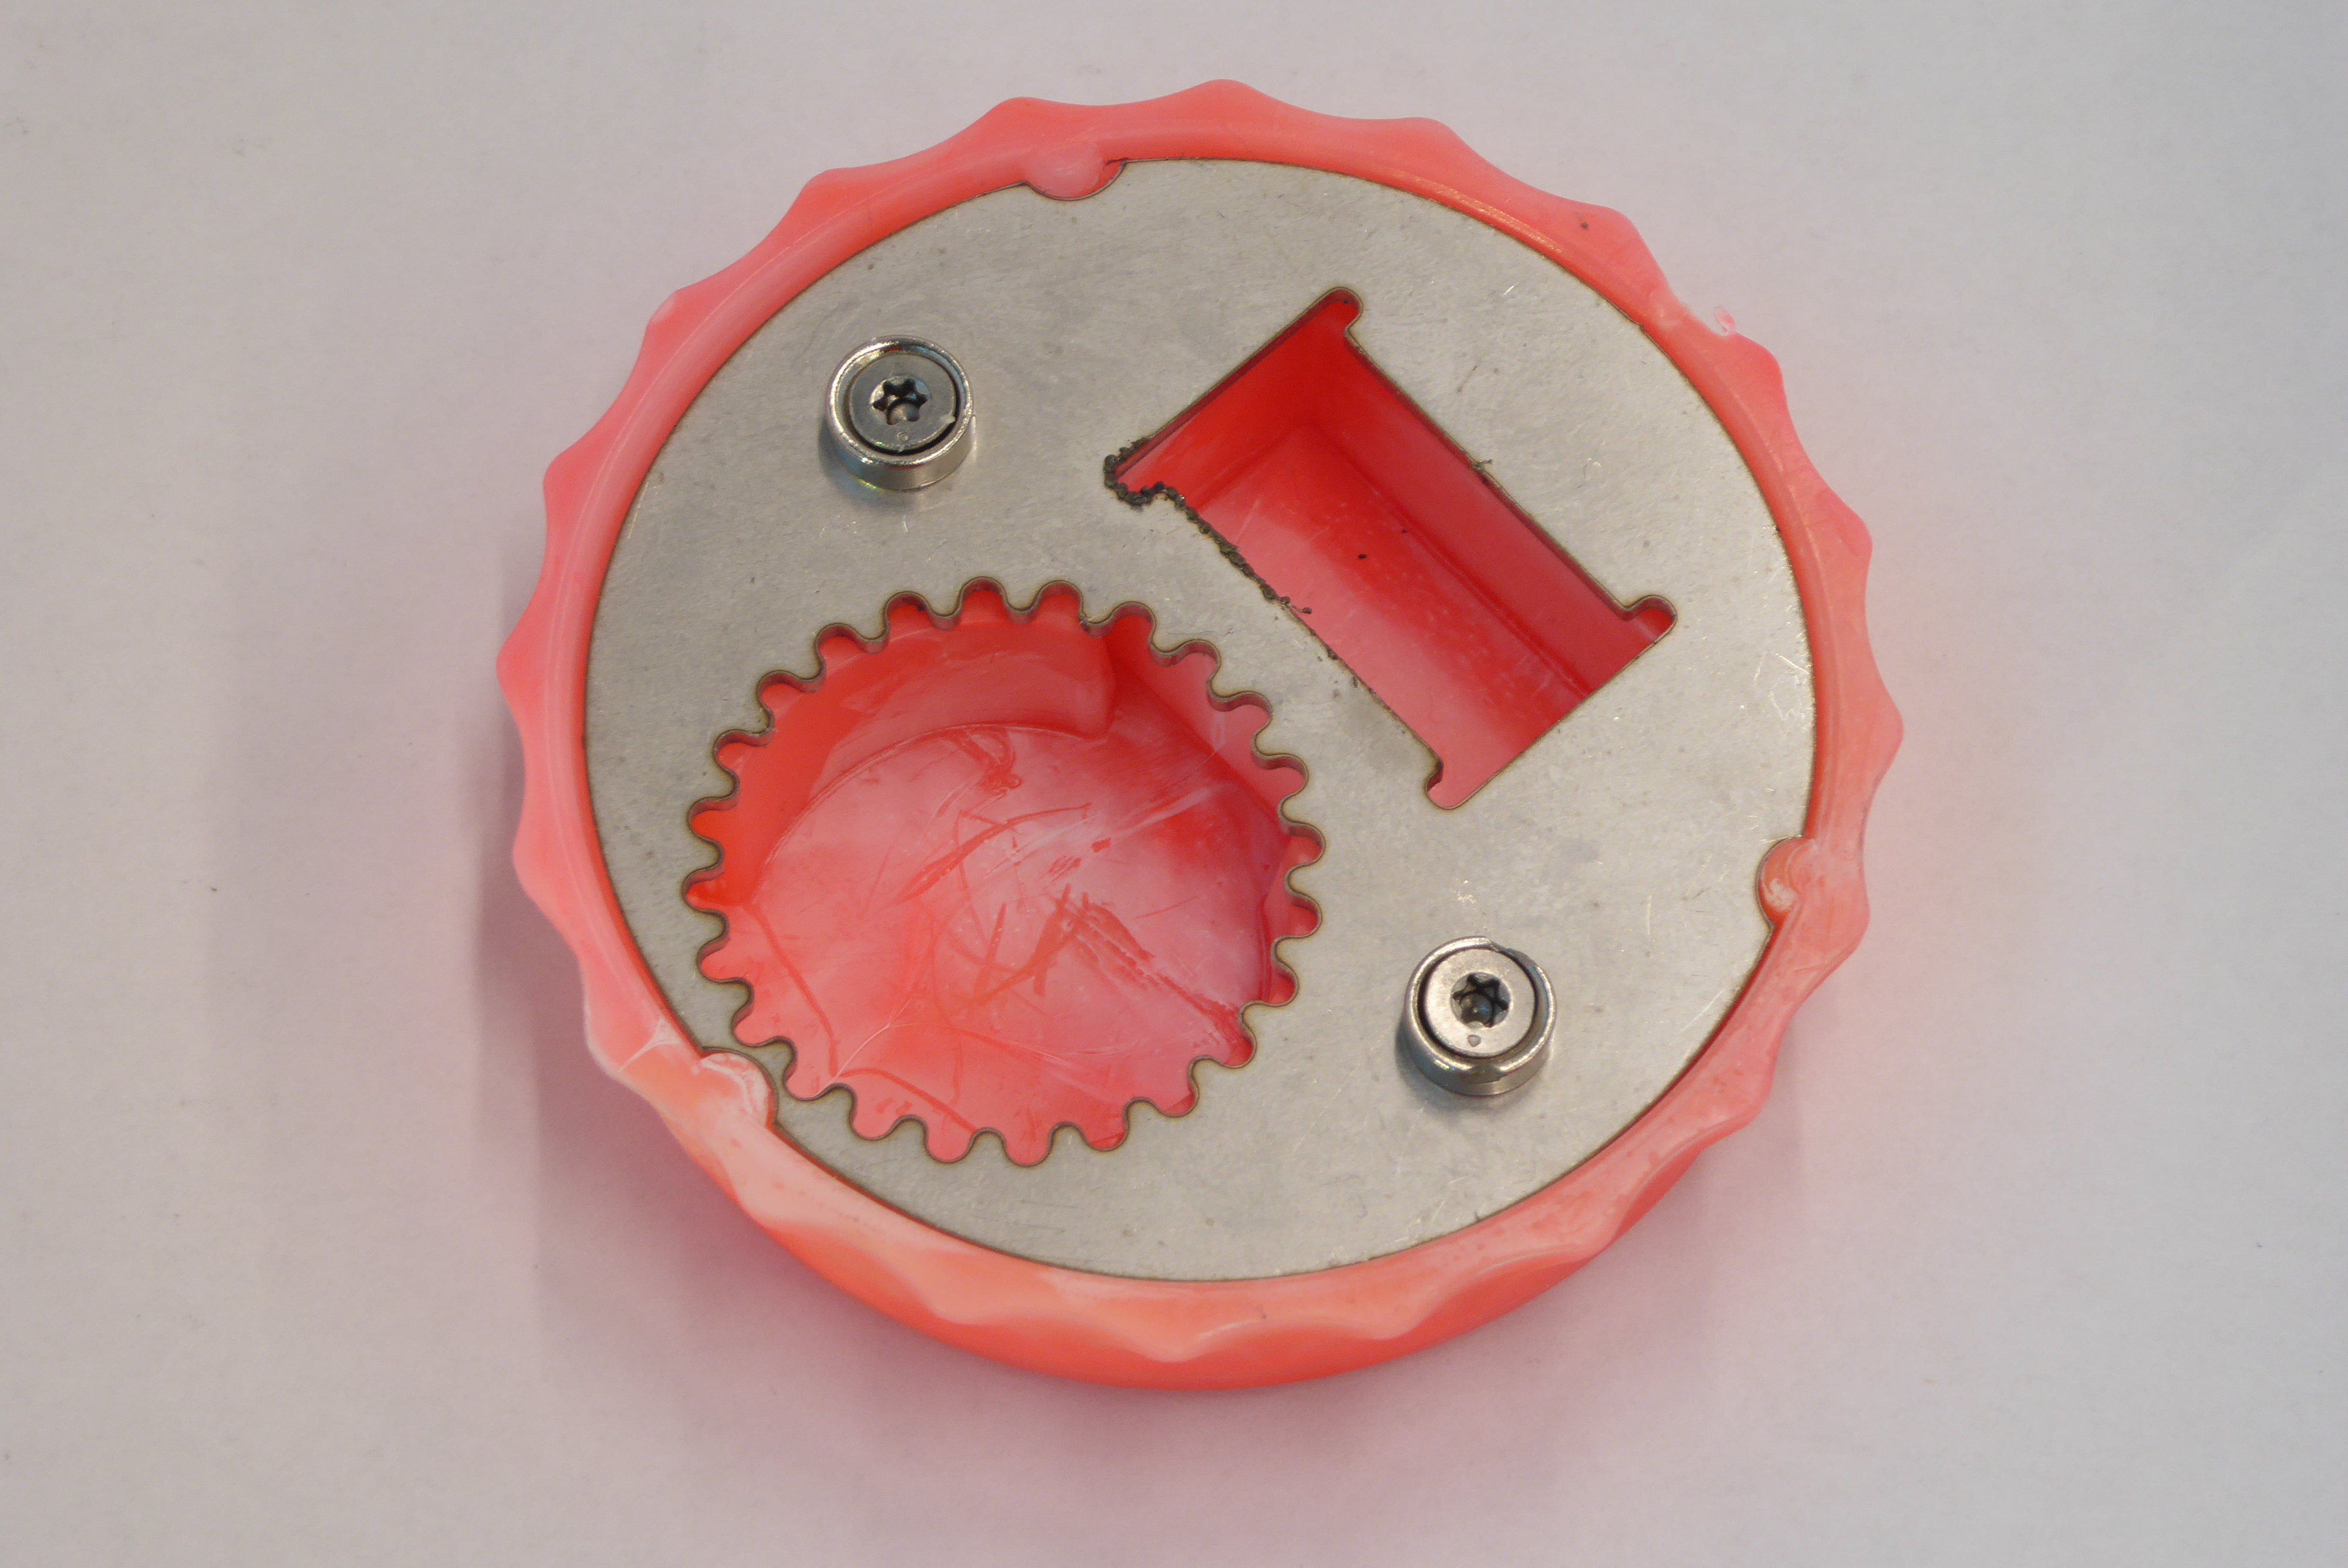
Label: Bottle Opener